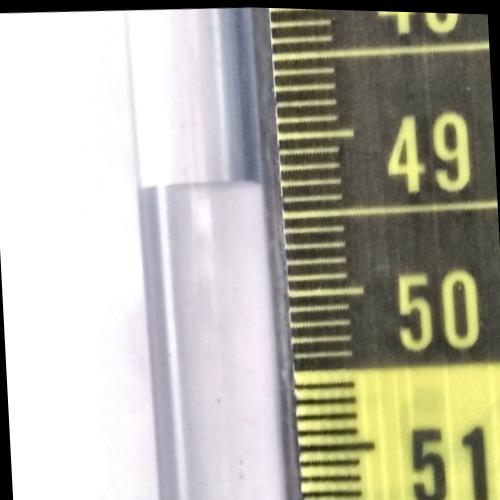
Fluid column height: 49.3 cm